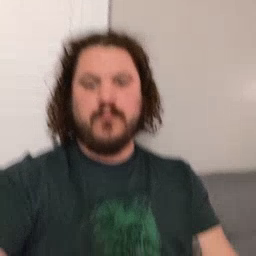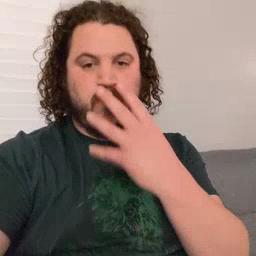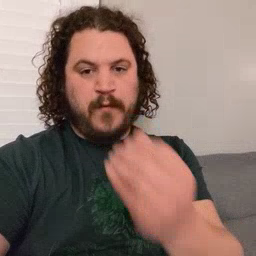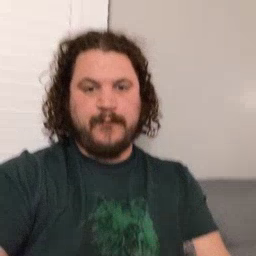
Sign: wolf